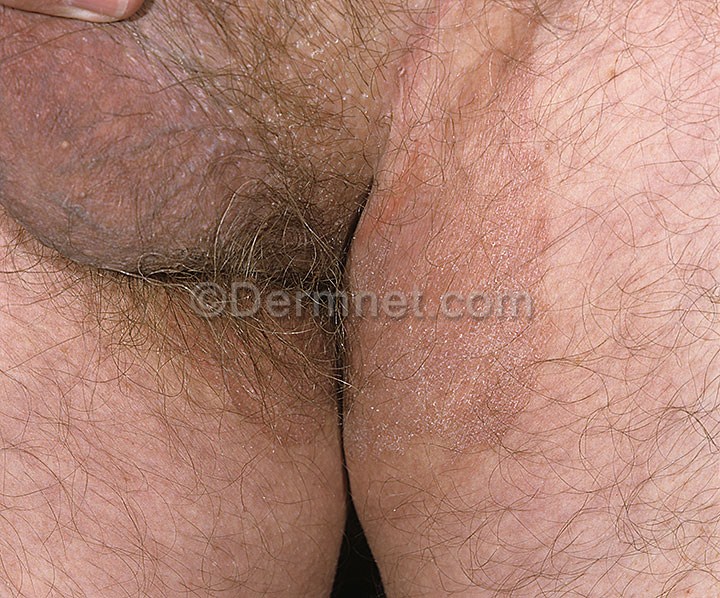
Disease: Tinea Ringworm Candidiasis and other Fungal Infections